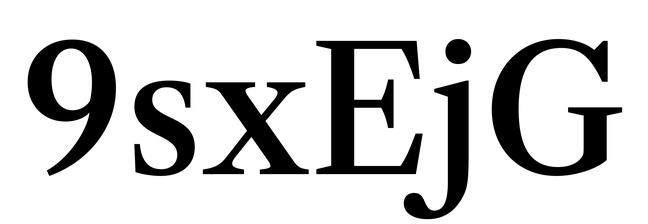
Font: LibreCaslonText_Medium